Aerial crown-view tile of a tropical tree (Barro Colorado Island, Panama), acquired 20241112:
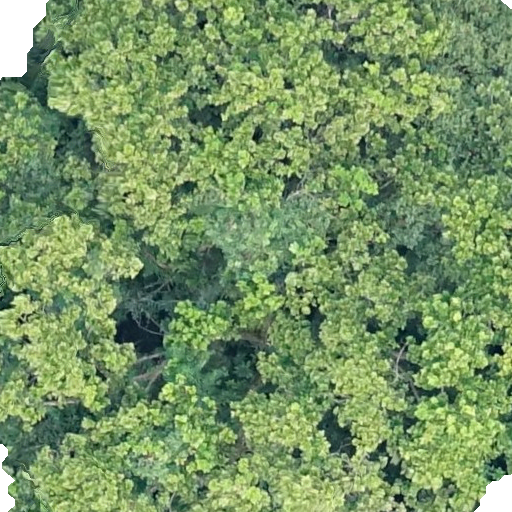
Species: Anacardium excelsum
GBIF accepted scientific name: Anacardium excelsum
Crown area: 558.341 m²